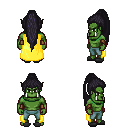
a pixel art fantasy rpg character, male body template, orc, green skin, yellow cape, teal pants, raven extra-long topknot hairstyle, cloth bracers, gray slippers, four views (front, back, left, right), 2x2 character sprite sheet, small pixel art, hard edges, no anti-aliasing